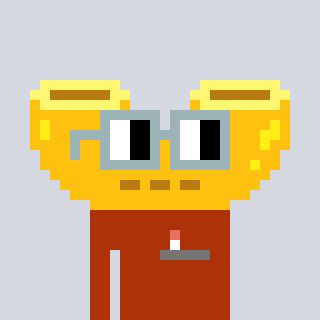
a pixel art character with square dark gray glasses, a macaroni-shaped head and a hotbrown-colored body on a cool background